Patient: sex M, age 37
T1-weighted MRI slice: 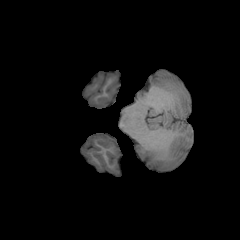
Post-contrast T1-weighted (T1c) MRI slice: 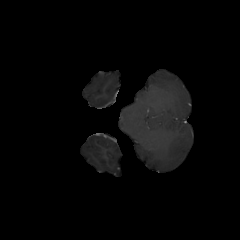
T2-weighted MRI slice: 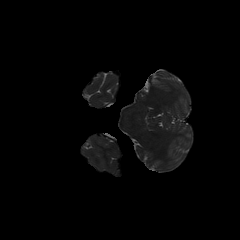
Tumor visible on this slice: no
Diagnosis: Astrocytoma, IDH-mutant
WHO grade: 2